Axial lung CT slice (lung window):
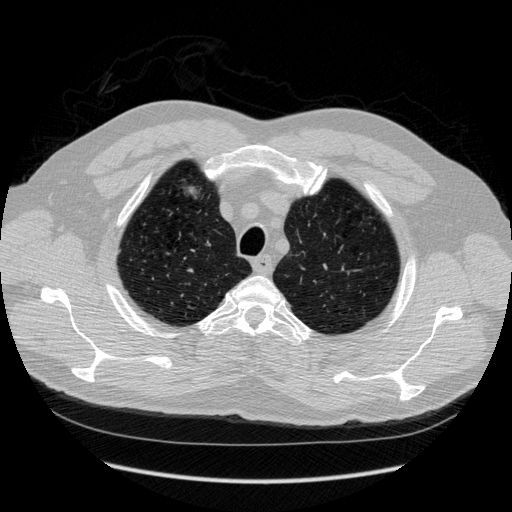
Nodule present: no